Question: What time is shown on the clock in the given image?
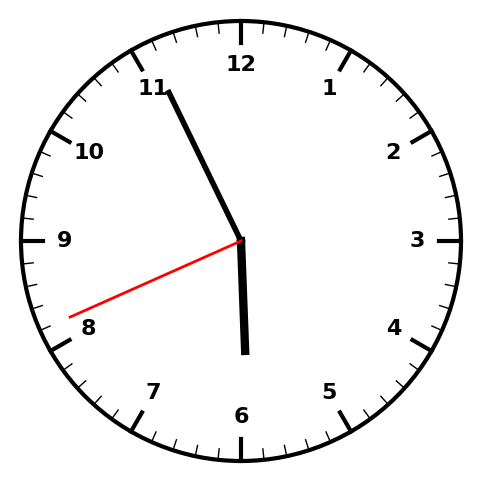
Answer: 05:55:41